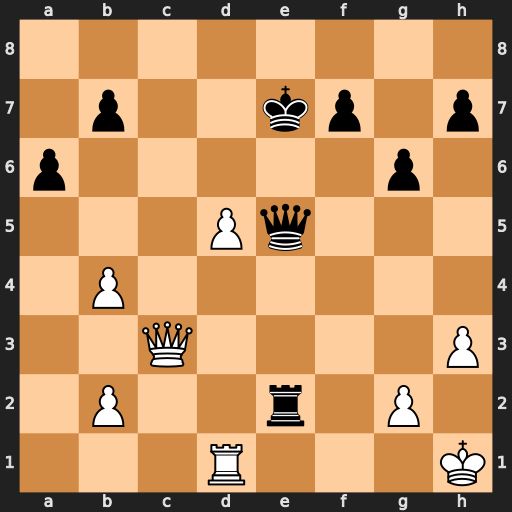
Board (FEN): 8/1p2kp1p/p5p1/3Pq3/1P6/2Q4P/1P2r1P1/3R3K
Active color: w
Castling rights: -
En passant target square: -
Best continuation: d6+ Qxd6 Rxd6